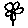
Label: flower